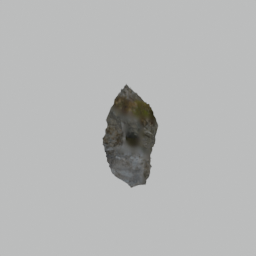
Label: nature